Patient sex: F
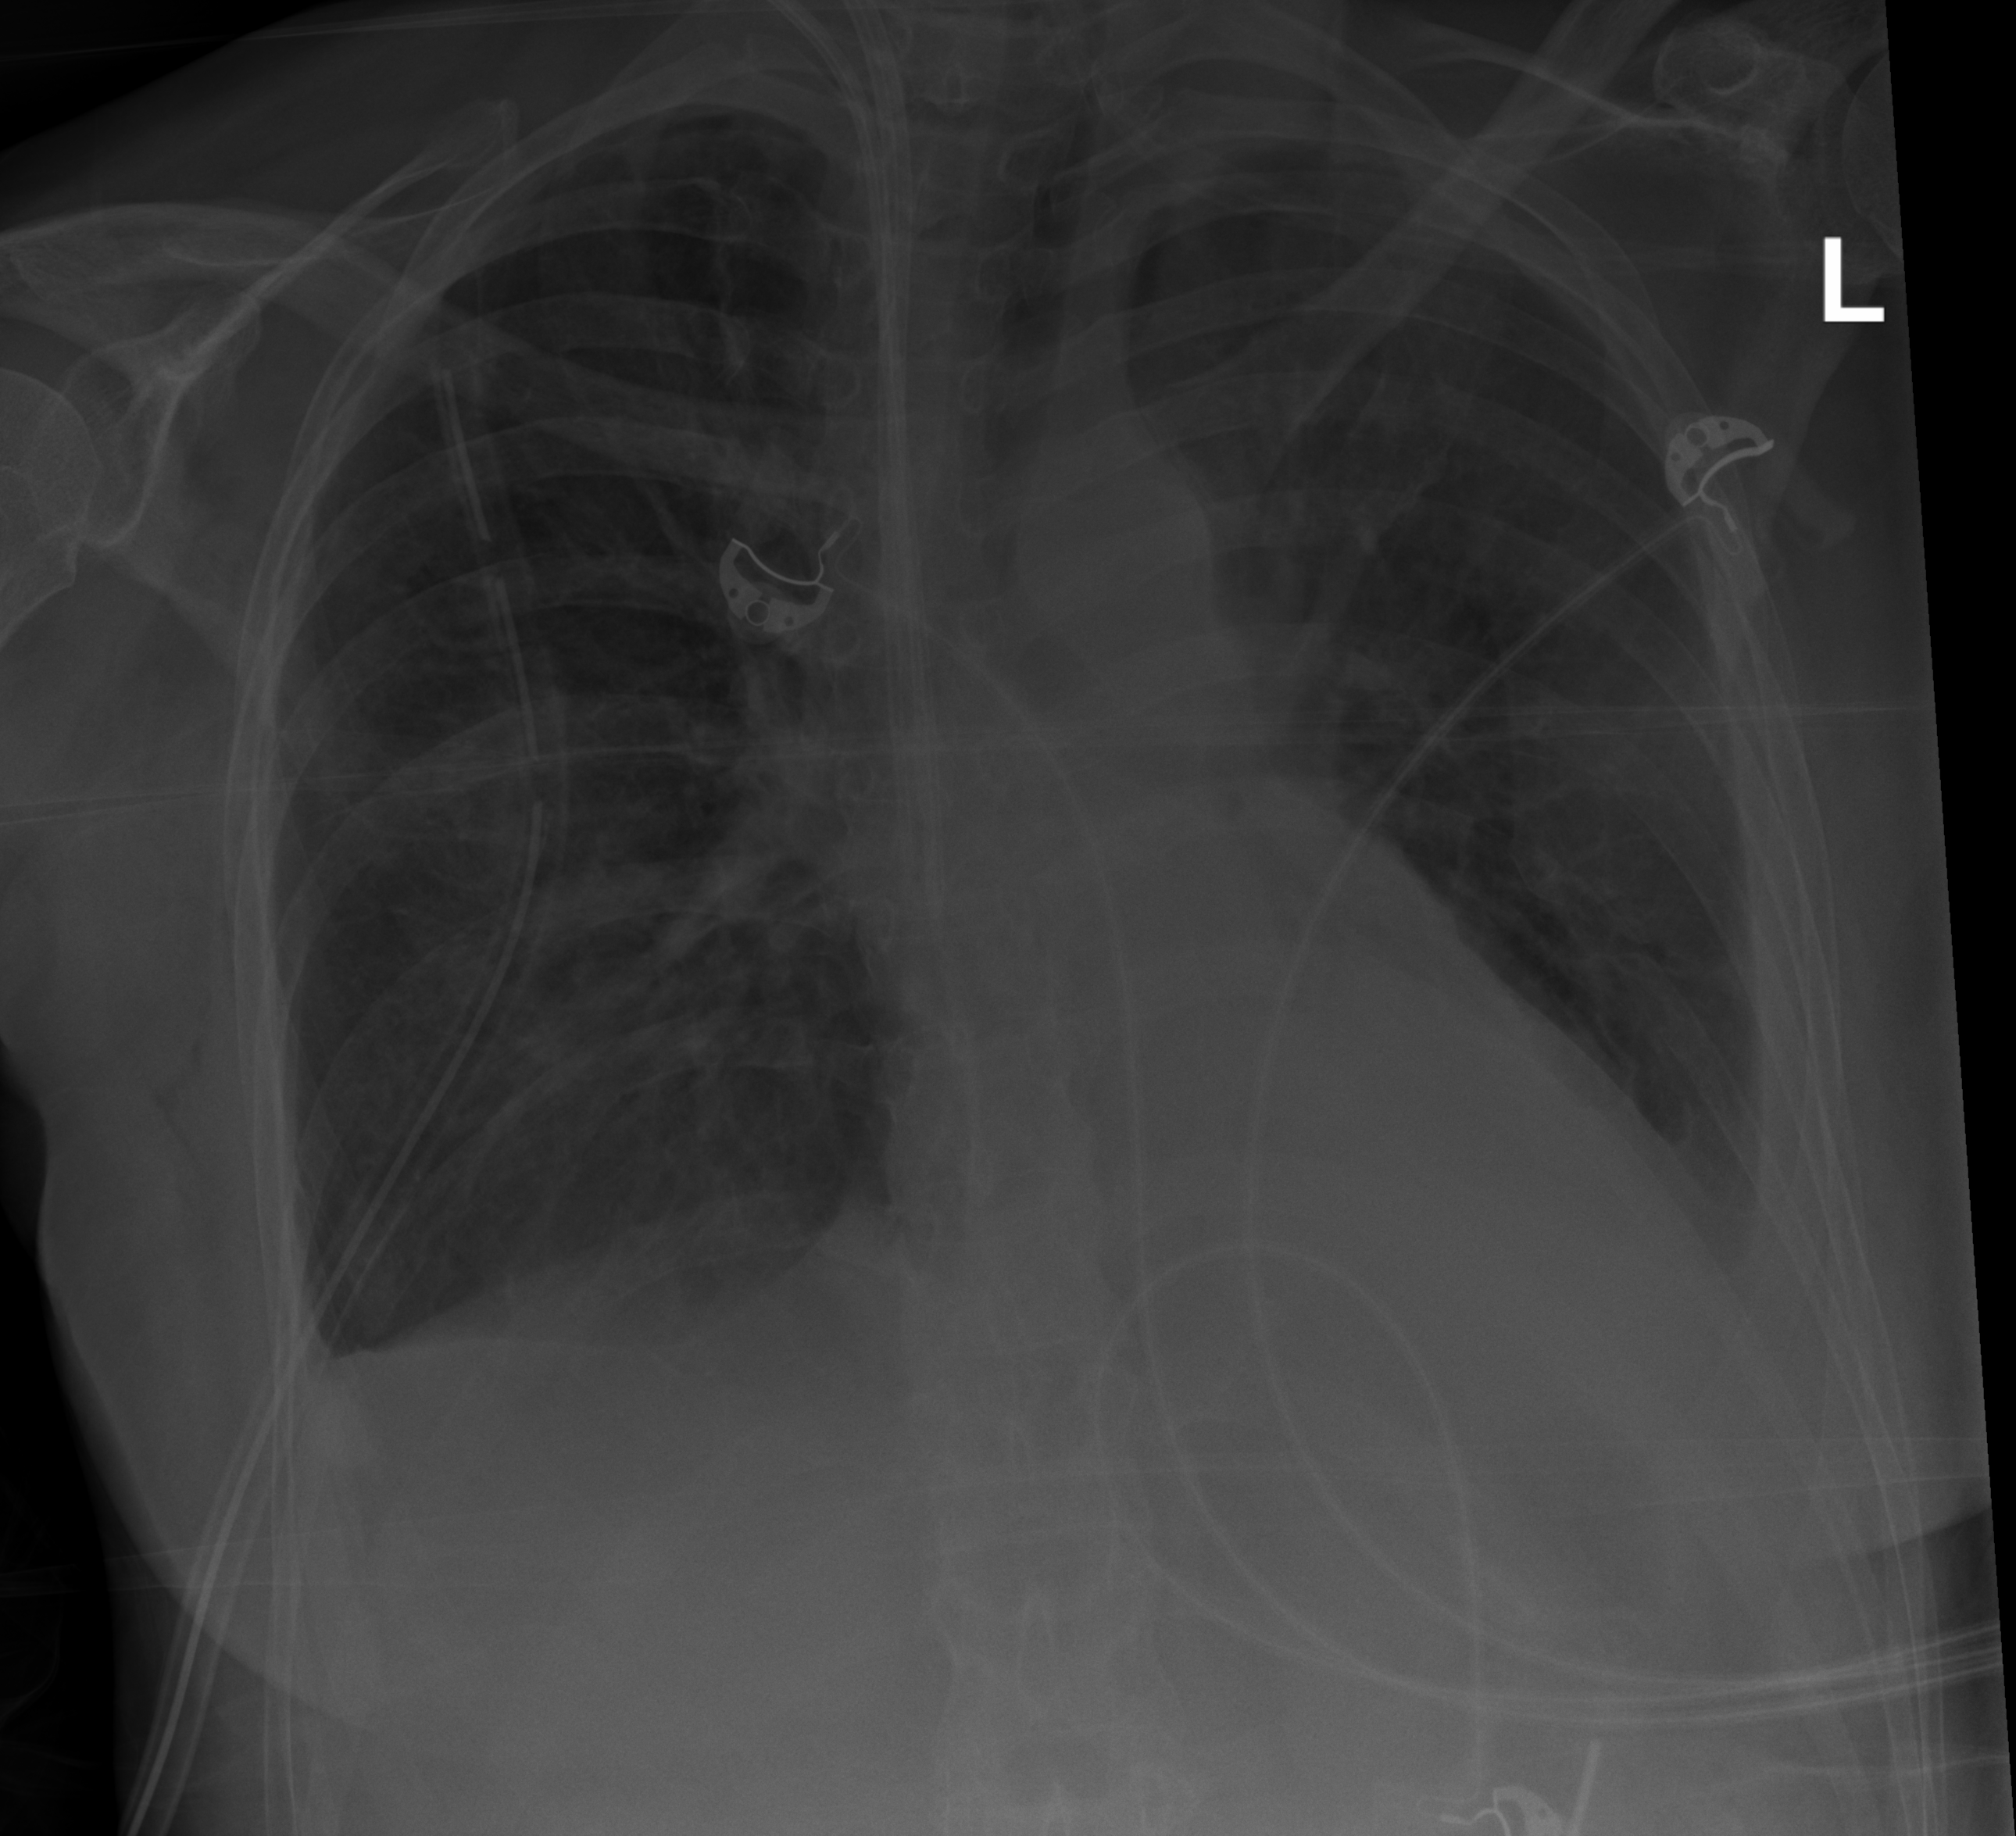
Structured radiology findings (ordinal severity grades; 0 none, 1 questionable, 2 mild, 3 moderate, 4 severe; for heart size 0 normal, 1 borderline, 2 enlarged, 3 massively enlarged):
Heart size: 1
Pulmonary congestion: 0
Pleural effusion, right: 2
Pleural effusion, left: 2
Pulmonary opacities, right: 0
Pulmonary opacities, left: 0
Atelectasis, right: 1
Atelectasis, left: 2